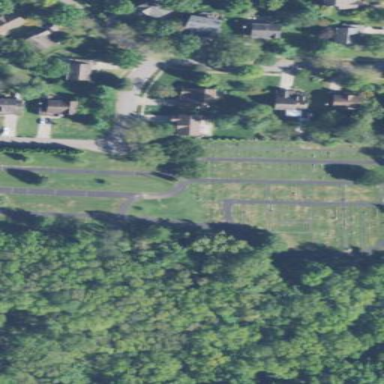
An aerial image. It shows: Cemetery.